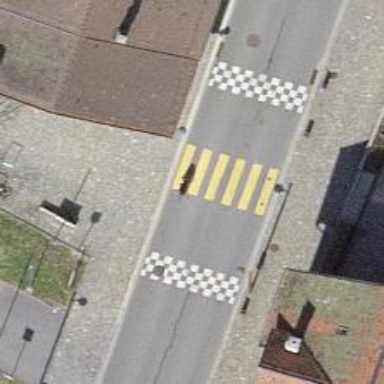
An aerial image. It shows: Marked crossing on asphalt footway.